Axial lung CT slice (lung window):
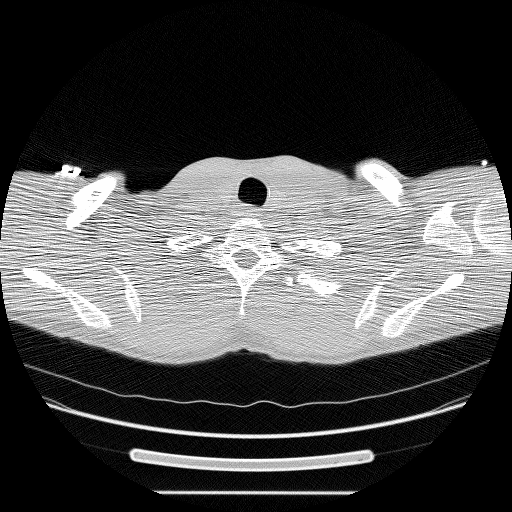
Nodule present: no